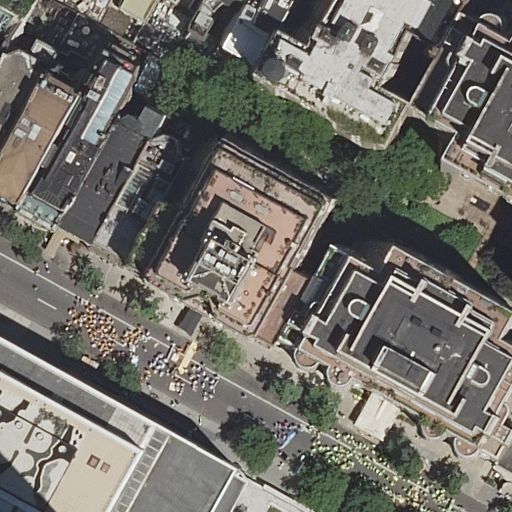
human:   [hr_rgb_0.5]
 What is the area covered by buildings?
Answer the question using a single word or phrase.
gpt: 7094m2

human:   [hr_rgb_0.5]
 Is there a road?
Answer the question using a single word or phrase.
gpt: yes

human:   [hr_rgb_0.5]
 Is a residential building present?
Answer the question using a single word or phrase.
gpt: yes

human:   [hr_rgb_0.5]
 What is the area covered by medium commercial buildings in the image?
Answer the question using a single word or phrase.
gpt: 0m2

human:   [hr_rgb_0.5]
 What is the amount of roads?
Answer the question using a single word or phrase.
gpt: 1

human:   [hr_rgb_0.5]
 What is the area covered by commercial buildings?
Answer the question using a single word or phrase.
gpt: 0m2

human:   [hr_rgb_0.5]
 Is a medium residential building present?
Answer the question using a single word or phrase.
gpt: yes

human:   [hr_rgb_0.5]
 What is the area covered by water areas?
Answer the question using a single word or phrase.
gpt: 0m2

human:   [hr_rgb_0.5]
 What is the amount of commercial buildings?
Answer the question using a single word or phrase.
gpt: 0

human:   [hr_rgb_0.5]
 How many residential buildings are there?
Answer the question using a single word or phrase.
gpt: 17

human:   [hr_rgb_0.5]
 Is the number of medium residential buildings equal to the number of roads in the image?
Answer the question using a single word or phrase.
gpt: no

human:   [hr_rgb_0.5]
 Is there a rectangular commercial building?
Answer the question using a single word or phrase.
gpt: no

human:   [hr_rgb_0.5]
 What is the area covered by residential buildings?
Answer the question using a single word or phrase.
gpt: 5032m2

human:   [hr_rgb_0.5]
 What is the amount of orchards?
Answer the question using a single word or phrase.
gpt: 0

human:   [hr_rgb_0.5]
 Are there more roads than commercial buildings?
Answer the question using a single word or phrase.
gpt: yes

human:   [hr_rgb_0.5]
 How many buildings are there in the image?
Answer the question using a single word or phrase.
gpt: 18

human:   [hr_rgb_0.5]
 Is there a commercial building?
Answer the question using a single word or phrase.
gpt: no

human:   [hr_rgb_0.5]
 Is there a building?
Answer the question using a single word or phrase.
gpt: yes

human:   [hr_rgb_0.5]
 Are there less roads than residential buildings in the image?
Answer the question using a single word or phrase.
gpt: yes

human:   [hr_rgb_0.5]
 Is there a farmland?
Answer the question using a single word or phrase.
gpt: no

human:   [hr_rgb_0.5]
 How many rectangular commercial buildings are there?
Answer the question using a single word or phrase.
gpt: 0

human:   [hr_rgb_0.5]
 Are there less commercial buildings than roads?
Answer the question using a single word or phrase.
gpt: yes

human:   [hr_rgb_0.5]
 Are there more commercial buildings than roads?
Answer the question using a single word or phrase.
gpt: no

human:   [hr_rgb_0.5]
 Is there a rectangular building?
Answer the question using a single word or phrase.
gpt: yes

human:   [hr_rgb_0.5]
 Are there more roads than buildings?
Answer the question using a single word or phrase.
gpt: no

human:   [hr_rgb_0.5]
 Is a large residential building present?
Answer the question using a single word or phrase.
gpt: yes

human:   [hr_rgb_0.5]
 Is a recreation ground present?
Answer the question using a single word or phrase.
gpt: no

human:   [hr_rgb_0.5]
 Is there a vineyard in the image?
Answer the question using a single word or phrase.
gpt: no

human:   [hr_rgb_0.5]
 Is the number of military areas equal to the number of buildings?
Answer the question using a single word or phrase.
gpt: no

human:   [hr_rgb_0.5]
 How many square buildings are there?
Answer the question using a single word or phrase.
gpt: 0

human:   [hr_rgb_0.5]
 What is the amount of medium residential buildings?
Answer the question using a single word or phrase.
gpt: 13

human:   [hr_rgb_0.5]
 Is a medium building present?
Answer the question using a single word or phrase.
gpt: yes

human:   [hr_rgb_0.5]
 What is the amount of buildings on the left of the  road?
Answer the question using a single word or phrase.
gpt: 9

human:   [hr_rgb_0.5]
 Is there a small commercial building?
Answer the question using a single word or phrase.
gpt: no

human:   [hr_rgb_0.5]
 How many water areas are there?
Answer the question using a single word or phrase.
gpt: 0

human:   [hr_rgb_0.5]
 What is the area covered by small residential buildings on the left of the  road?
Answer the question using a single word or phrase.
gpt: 11m2

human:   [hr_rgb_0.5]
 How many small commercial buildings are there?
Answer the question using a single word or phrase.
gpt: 0

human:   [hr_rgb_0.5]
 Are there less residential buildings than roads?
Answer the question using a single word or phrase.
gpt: no

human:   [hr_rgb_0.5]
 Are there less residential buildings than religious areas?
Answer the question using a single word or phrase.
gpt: no

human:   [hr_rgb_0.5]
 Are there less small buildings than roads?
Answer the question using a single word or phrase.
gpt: no

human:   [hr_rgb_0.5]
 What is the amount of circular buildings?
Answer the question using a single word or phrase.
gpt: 0

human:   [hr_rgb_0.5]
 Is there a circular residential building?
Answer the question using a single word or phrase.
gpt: no

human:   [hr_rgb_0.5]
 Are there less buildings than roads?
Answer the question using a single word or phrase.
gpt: no

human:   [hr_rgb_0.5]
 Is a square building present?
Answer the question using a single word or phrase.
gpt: no

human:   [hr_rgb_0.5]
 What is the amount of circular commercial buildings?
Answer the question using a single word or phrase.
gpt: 0

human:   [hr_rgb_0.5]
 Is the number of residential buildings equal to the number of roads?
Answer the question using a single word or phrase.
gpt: no

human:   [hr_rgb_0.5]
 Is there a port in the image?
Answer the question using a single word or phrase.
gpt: no

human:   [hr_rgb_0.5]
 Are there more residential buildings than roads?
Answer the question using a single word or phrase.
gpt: yes

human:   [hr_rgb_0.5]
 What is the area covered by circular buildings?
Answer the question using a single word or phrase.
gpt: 0m2

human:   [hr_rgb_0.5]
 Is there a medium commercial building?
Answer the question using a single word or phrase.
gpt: no

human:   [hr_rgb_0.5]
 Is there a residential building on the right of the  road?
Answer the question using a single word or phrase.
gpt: yes

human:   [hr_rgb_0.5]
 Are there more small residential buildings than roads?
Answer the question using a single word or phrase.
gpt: yes

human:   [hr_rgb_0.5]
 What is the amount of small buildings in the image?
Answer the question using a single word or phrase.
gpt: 2

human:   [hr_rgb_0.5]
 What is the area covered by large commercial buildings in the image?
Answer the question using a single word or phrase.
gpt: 0m2

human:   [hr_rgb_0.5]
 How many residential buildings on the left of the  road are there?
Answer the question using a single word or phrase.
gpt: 8

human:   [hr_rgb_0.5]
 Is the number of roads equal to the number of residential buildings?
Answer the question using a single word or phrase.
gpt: no

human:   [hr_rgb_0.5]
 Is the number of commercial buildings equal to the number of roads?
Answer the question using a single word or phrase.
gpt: no

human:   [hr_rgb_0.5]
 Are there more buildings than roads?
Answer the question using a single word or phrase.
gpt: yes

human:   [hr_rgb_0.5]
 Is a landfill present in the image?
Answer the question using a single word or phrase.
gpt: no

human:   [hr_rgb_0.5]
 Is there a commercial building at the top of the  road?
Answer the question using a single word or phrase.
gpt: no

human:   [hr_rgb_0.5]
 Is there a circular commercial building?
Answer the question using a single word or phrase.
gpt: no

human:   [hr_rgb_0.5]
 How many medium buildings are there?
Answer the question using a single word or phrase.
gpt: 13

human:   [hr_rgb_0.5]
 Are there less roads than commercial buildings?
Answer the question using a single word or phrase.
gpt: no

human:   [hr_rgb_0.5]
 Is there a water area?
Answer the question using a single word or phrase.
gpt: no